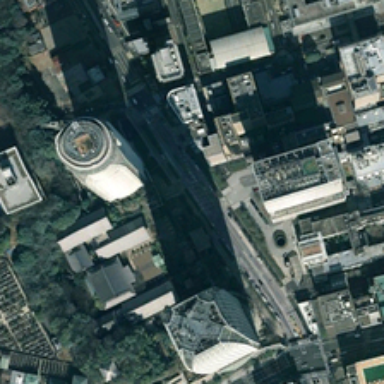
Many crowded buildings and some green trees are in a commercial area .